Field crop: maize
Growth stage: 2
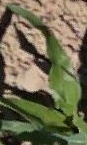
Species: maize